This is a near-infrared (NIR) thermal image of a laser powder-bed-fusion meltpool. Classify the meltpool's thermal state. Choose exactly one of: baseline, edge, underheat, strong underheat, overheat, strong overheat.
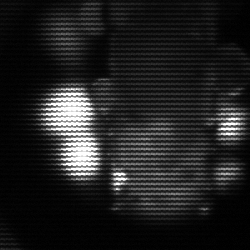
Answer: strong underheat